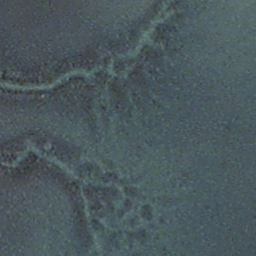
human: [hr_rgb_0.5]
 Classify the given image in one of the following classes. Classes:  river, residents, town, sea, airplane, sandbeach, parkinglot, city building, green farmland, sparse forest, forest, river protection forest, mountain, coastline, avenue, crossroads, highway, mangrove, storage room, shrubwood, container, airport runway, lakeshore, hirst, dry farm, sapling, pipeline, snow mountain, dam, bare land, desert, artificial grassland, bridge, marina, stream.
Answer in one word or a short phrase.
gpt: stream